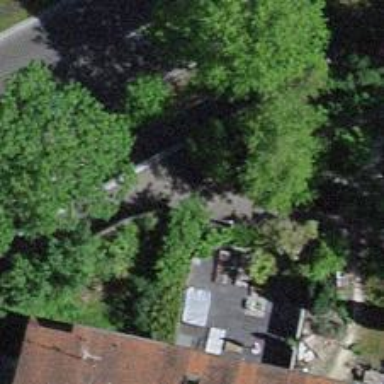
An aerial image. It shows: Asphalt footway.